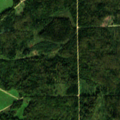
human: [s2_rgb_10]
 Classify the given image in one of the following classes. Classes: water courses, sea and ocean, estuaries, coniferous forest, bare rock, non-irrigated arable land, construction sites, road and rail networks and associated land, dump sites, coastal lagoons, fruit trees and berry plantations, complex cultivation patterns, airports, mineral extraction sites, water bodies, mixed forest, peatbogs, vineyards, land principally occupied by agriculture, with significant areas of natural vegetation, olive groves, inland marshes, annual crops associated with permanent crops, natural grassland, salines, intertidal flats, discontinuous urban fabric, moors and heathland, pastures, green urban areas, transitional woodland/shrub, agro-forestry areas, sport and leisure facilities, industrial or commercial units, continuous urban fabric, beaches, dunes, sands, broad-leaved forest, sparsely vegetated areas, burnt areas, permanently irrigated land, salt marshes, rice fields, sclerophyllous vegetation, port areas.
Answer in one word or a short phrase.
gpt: non-irrigated arable land, land principally occupied by agriculture, with significant areas of natural vegetation, broad-leaved forest, coniferous forest, mixed forest, transitional woodland/shrub